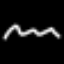
Label: squiggle